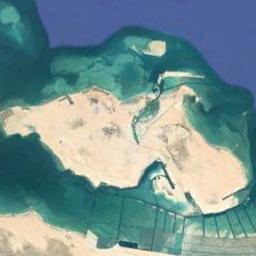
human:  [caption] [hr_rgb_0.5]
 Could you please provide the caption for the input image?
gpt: The island looks like a triangle .

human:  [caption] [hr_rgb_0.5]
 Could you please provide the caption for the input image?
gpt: Irregularly shaped yellow island surrounded by blue water with a land next to it .

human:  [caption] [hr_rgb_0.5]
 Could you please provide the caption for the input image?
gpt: Some islands of different sizes without vegetation are surrounded by light blue waters .

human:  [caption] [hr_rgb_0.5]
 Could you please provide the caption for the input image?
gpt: The land on the island is uneven .

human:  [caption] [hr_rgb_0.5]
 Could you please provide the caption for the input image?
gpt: The yellow island full of sand is surrounded by green water .